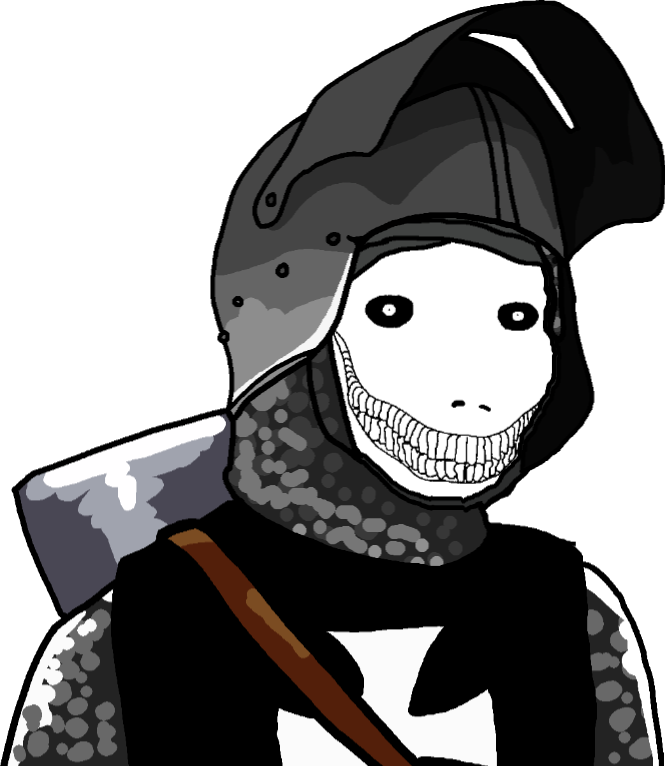
Label: 5_Oomer